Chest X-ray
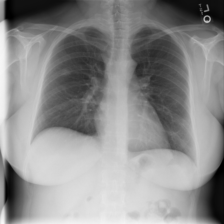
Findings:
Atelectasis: negative
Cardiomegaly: negative
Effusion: negative
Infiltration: negative
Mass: negative
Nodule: negative
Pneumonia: negative
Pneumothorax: negative
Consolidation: negative
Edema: negative
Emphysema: negative
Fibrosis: negative
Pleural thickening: negative
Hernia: negative